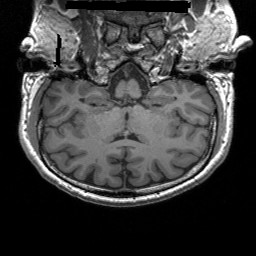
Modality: T1w
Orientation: sagittal